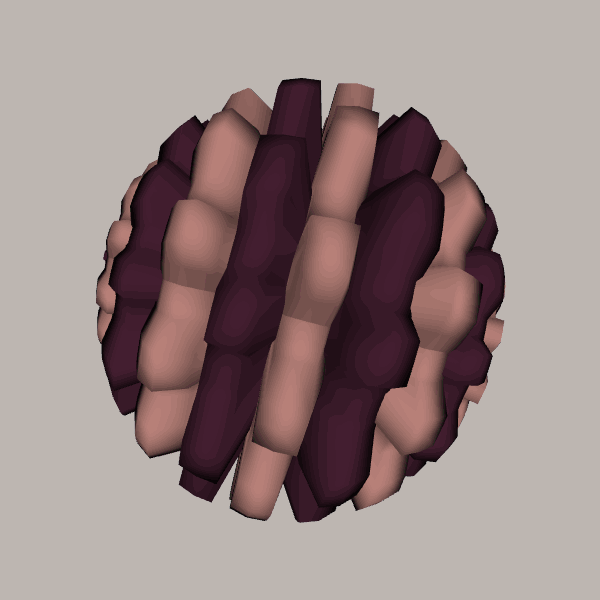
Background: light